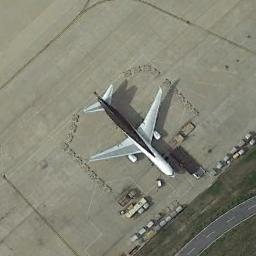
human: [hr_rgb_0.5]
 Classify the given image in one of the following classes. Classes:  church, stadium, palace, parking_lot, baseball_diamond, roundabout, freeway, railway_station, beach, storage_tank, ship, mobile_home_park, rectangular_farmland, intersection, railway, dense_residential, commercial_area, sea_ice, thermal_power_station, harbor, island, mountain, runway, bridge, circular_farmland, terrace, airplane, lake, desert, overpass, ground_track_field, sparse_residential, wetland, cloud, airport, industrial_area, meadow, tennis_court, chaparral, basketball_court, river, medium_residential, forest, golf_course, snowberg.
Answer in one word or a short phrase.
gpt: airplane